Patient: sex M, age 73
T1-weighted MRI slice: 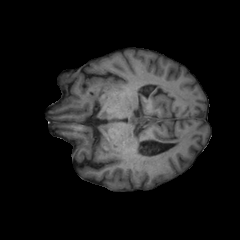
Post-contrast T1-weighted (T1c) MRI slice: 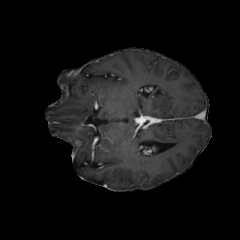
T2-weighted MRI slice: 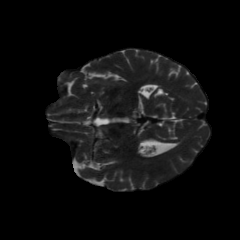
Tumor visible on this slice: no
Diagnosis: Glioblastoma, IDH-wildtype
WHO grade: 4